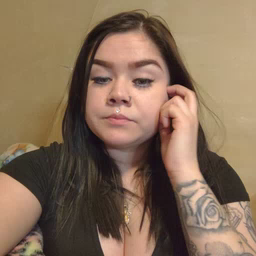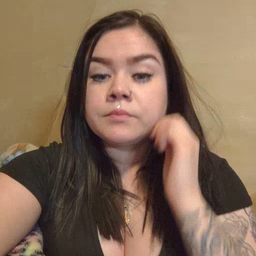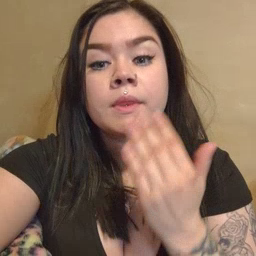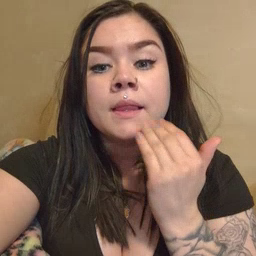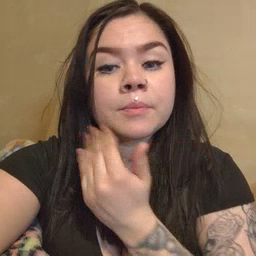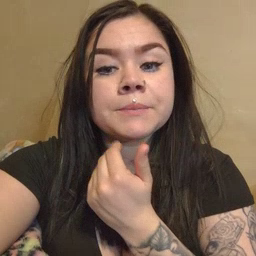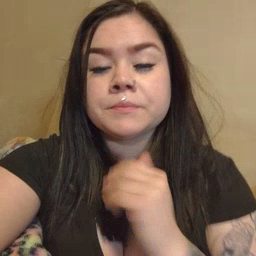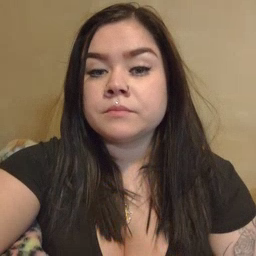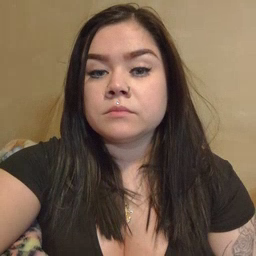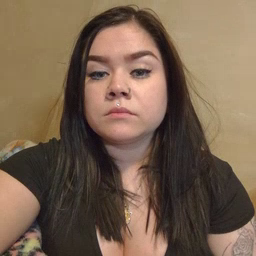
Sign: napkin